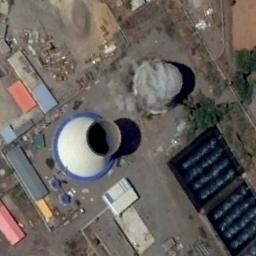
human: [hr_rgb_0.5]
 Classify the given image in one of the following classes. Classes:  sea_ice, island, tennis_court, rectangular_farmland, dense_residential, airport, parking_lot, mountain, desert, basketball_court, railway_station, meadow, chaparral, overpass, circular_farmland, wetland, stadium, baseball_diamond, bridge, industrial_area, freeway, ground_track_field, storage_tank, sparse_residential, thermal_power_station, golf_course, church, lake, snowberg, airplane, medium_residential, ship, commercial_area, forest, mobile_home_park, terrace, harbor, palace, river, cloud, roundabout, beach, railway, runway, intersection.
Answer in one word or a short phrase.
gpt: thermal_power_station